Question: I'm trying to create a Siamese model with 'Keras' which learns to recognize differences in Mel-Spectrograms.
The dataset I'm using is the ESC-50 dataset.
I split it in training files (40 classes a 40 files) and test files (5 classes a 40 files).
I generate positive and negative pairs.
I generate Mel-Spectrograms with 64 Mel-Bands -> shape of 'mel-spectrogram (64,626)'.
For example the arrays 'feat_train_1' and 'feat_train_2' are of the shape (3200,64,626).
Mel-Spectrograms:

I this picture the first two spectrograms are 'feat_train_1[i]' and 'feat_train_2[i]'.
'''
pair_labels_train[i]=1 (positive pair)
'''
The 3rd and 4th spectrogram are 'feat_train_1[i+1]' and 'feat_train_2[i+1]' with 'pair_labels_train[i+1]=0'.
I then expand the feature arrays with a channel dimension and broadcast them to 3 channels.
I'm using the VGG16 network to extract embeddings out of the features.
The euclidian distance of the two embeddings gets calculated.
The problem is that the accuracy (as well as val_accuarcy) is stuck at 50% while the loss slowly decreases.
You can see the whole script here:
'''
BATCH_SIZE = 20
EPOCHS = 10
#Load the audio files and split them
audio_data, labels = utiltiy_functions.read_audio_files('esc-50-master/audio_conv', 'esc-50-master/meta')
idx_training, idx_test, idx_eval = utiltiy_functions.split_data(audio_data, labels)
pair_idx_train , pair_labels_train = utiltiy_functions.generate_pairs(labels, idx_training)
pair_idx_test , pair_labels_test = utiltiy_functions.generate_pairs(labels, idx_test)
pair_idx_eval , pair_labels_eval = utiltiy_functions.generate_pairs(labels, idx_eval)
audio_data_train_1 = audio_data[pair_idx_train[:,0]]
audio_data_train_2 = audio_data[pair_idx_train[:,1]]
audio_data_test_1 = audio_data[pair_idx_test[:,0]]
audio_data_test_2 = audio_data[pair_idx_test[:,1]]
audio_data_eval_1 = audio_data[pair_idx_eval[:,0]]
audio_data_eval_2 = audio_data[pair_idx_eval[:,1]]
#Calculate Features and reshape
def get_librosa_melspecs(audio_array, name):
melspecs = np.zeros((audio_array.shape[0],64,626))
for i,audio in enumerate(audio_array):
mel = librosa.feature.melspectrogram(y=audio, n_mels=64, n_fft = 1024, hop_length=128, sr=16000)
mel[mel!=0] = np.log(mel[mel!=0])
#melnormalized = librosa.util.normalize(mellog)
melspecs[i]=mel
np.save(name, melspecs)
return melspecs
feat_test_1 = get_librosa_melspecs(audio_data_test_1, "features_vgg_test1.npy")
feat_test_2 = get_librosa_melspecs(audio_data_test_2, "features_vgg_test2.npy")
feat_train_1 = get_librosa_melspecs(audio_data_train_1, "features_vgg_train1.npy")
feat_train_2 = get_librosa_melspecs(audio_data_train_2, "features_vgg_train2.npy")
feat_test_1 = np.expand_dims(feat_test_1, 3)
feat_test_2 = np.expand_dims(feat_test_2, 3)
feat_train_1 = np.expand_dims(feat_train_1, 3)
feat_train_2 = np.expand_dims(feat_train_2, 3)
feat_test_1 = tf.reshape(tf.broadcast_to(feat_test_1, (400,64,626,3)), (400,64,626,3))
feat_test_2 = tf.reshape(tf.broadcast_to(feat_test_2, (400,64,626,3)), (400,64,626,3))
feat_train_1 = tf.reshape(tf.broadcast_to(feat_train_1, (3200,64,626,3)), (3200,64,626,3))
feat_train_2 = tf.reshape(tf.broadcast_to(feat_train_2, (3200,64,626,3)), (3200,64,626,3))
#Build siamese net
#inputs
feat_1 = Input(shape=(64,626,3))
feat_2 = Input(shape=(64,626,3))
#vgg16
model_vgg = VGG16(weights="imagenet", include_top=False, input_shape=(64,626,3))
for layer in model_vgg.layers:
layer.trainable = True
pre_emb1 = model_vgg(feat_1)
pre_emb2 = model_vgg(feat_2)
#flatten and dense layers
flatten = Flatten()
dense_1 = Dense(4096, activation="relu")
dense_2 = Dense(4096, activation="relu")
dense_3 = Dense(512, activation="relu")
flatten1 = flatten(pre_emb1)
flatten2 = flatten(pre_emb2)
dense1_1 = dense_1(flatten1)
dense2_1 = dense_1(flatten2)
dense1_2 = dense_2(dense1_1)
dense2_2 = dense_2(dense2_1)
dense1_3 = dense_3(dense1_2)
dense2_3 = dense_3(dense2_2)
#Distance
distance = Lambda(utiltiy_functions.eucl_distance)([dense1_3, dense2_3])
#Output Layer
outputs = Dense(1, activation="sigmoid")(distance)
#model definition
model = Model(inputs=[feat_1, feat_2], outputs=outputs)
print(model.summary())
#compile
opt = Adam(learning_rate=0.001)
model.compile(loss="binary_crossentropy", optimizer=opt, metrics=["accuracy"])
early_stopping = EarlyStopping(monitor='val_loss', patience=3, mode='auto', restore_best_weights=True)
#Model trainieren
print("Siamesisches Model trainieren.
")
model.fit(
[feat_train_1[:], feat_train_2[:]], pair_labels_train[:],
validation_data=([feat_test_1[:], feat_test_2[:]], pair_labels_test[:]),
batch_size=BATCH_SIZE,
epochs=EPOCHS,
shuffle=True,
callbacks=[early_stopping]
)
model.save_weights("siamese_weights.h5")
'''
Output:
'''
2022-07-01 12:33:55.261913: W tensorflow/stream_executor/platform/default/dso_loader.cc:64] Could not load dynamic library 'cudart64_110.dll'; dlerror: cudart64_110.dll not found
2022-07-01 12:33:55.262999: I tensorflow/stream_executor/cuda/cudart_stub.cc:29] Ignore above cudart dlerror if you do not have a GPU set up on your machine.
WAV-Dateien einlesen...
WAV-Dateien splitten...
Trainings-Paare bilden...
Test-Paare bilden...
Evaluierungs-Paare bilden...
Berechnete Features aus Dateien laden...
2022-07-01 12:34:56.888225: W tensorflow/stream_executor/platform/default/dso_loader.cc:64] Could not load dynamic library 'cudart64_110.dll'; dlerror: cudart64_110.dll not found
2022-07-01 12:34:56.895846: W tensorflow/stream_executor/platform/default/dso_loader.cc:64] Could not load dynamic library 'cublas64_11.dll'; dlerror: cublas64_11.dll not found
2022-07-01 12:34:56.896817: W tensorflow/stream_executor/platform/default/dso_loader.cc:64] Could not load dynamic library 'cublasLt64_11.dll'; dlerror: cublasLt64_11.dll not found
2022-07-01 12:34:56.897344: W tensorflow/stream_executor/platform/default/dso_loader.cc:64] Could not load dynamic library 'cufft64_10.dll'; dlerror: cufft64_10.dll not found
2022-07-01 12:34:56.898131: W tensorflow/stream_executor/platform/default/dso_loader.cc:64] Could not load dynamic library 'curand64_10.dll'; dlerror: curand64_10.dll not found
2022-07-01 12:34:56.898859: W tensorflow/stream_executor/platform/default/dso_loader.cc:64] Could not load dynamic library 'cusolver64_11.dll'; dlerror: cusolver64_11.dll not found
2022-07-01 12:34:56.900598: W tensorflow/stream_executor/platform/default/dso_loader.cc:64] Could not load dynamic library 'cusparse64_11.dll'; dlerror: cusparse64_11.dll not found
2022-07-01 12:34:56.903538: W tensorflow/stream_executor/platform/default/dso_loader.cc:64] Could not load dynamic library 'cudnn64_8.dll'; dlerror: cudnn64_8.dll not found
2022-07-01 12:34:56.904142: W tensorflow/core/common_runtime/gpu/gpu_device.cc:1850] Cannot dlopen some GPU libraries. Please make sure the missing libraries mentioned above are installed properly if you would like to use GPU. Follow the guide at https://www.tensorflow.org/install/gpu for how to download and setup the required libraries for your platform.
Skipping registering GPU devices...
2022-07-01 12:34:56.940548: I tensorflow/core/platform/cpu_feature_guard.cc:193] This TensorFlow binary is optimized with oneAPI Deep Neural Network Library (oneDNN) to use the following CPU instructions in performance-critical operations: AVX
To enable them in other operations, rebuild TensorFlow with the appropriate compiler flags.
2022-07-01 12:34:57.018051: W tensorflow/core/framework/cpu_allocator_impl.cc:82] Allocation of 384614400 exceeds 10% of free system memory.
2022-07-01 12:34:57.230756: W tensorflow/core/framework/cpu_allocator_impl.cc:82] Allocation of 384614400 exceeds 10% of free system memory.
2022-07-01 12:34:57.592132: W tensorflow/core/framework/cpu_allocator_impl.cc:82] Allocation of <PHONE> exceeds 10% of free system memory.
2022-07-01 12:35:06.909754: W tensorflow/core/framework/cpu_allocator_impl.cc:82] Allocation of <PHONE> exceeds 10% of free system memory.
Siamesisches Netzwerk erstellen...
Model: "vgg16"
_________________________________________________________________
Layer (type) Output Shape Param #
=================================================================
input_3 (InputLayer) [(None, 64, 626, 3)] 0
block1_conv1 (Conv2D) (None, 64, 626, 64) 1792
block1_conv2 (Conv2D) (None, 64, 626, 64) 36928
block1_pool (MaxPooling2D) (None, 32, 313, 64) 0
block2_conv1 (Conv2D) (None, 32, 313, 128) 73856
block2_conv2 (Conv2D) (None, 32, 313, 128) 147584
block2_pool (MaxPooling2D) (None, 16, 156, 128) 0
block3_conv1 (Conv2D) (None, 16, 156, 256) 295168
block3_conv2 (Conv2D) (None, 16, 156, 256) 590080
block3_conv3 (Conv2D) (None, 16, 156, 256) 590080
block3_pool (MaxPooling2D) (None, 8, 78, 256) 0
block4_conv1 (Conv2D) (None, 8, 78, 512) <PHONE>
block4_conv2 (Conv2D) (None, 8, 78, 512) <PHONE>
block4_conv3 (Conv2D) (None, 8, 78, 512) <PHONE>
block4_pool (MaxPooling2D) (None, 4, 39, 512) 0
block5_conv1 (Conv2D) (None, 4, 39, 512) <PHONE>
block5_conv2 (Conv2D) (None, 4, 39, 512) <PHONE>
block5_conv3 (Conv2D) (None, 4, 39, 512) <PHONE>
block5_pool (MaxPooling2D) (None, 2, 19, 512) 0
=================================================================
Total params: 14,714,688
Trainable params: 14,714,688
Non-trainable params: 0
_________________________________________________________________
None
2022-07-01 12:35:22.586993: W tensorflow/core/framework/cpu_allocator_impl.cc:82] Allocation of 318767104 exceeds 10% of free system memory.
Model: "model"
__________________________________________________________________________________________________
Layer (type) Output Shape Param # Connected to
==================================================================================================
input_1 (InputLayer) [(None, 64, 626, 3) 0 []
]
input_2 (InputLayer) [(None, 64, 626, 3) 0 []
]
vgg16 (Functional) (None, 2, 19, 512) <PHONE> ['input_1[0][0]',
'input_2[0][0]']
flatten (Flatten) (None, 19456) 0 ['vgg16[0][0]',
'vgg16[1][0]']
dense (Dense) (None, 4096) 79695872 ['flatten[0][0]',
'flatten[1][0]']
dense_1 (Dense) (None, 4096) <PHONE> ['dense[0][0]',
'dense[1][0]']
dense_2 (Dense) (None, 512) <PHONE> ['dense_1[0][0]',
'dense_1[1][0]']
lambda (Lambda) (None, 1) 0 ['dense_2[0][0]',
'dense_2[1][0]']
dense_3 (Dense) (None, 1) 2 ['lambda[0][0]']
==================================================================================================
Total params: 113,289,538
Trainable params: 113,289,538
Non-trainable params: 0
__________________________________________________________________________________________________
None
Siamesisches Netzwerk traineren...
Siamesisches Model trainieren.
Epoch 1/10
1/160 [..............................] - ETA: 1:43:33 - loss: 1.6736 - accuracy: 0.5000
156/160 [============================>.] - ETA: 2:02 - loss: 0.7549 - accuracy: 0.4622
157/160 [============================>.] - ETA: 1:31 - loss: 0.7550 - accuracy: 0.4608
158/160 [============================>.] - ETA: 1:01 - loss: 0.7546 - accuracy: 0.4604
159/160 [============================>.] - ETA: 30s - loss: 0.7542 - accuracy: 0.4613
160/160 [==============================] - ETA: 0s - loss: 0.7538 - accuracy: 0.4619
160/160 [==============================] - 5059s 32s/step - loss: 0.7538 - accuracy: 0.4619 - val_loss: 0.7172 - val_accuracy: 0.4725
Epoch 2/10
1/160 [..............................] - ETA: 1:20:48 - loss: 0.7224 - accuracy: 0.4500
2/160 [..............................] - ETA: 1:19:53 - loss: 0.7171 - accuracy: 0.4500
3/160 [..............................] - ETA: 1:19:26 - loss: 0.7145 - accuracy: 0.4500
4/160 [..............................] - ETA: 1:19:04 - loss: 0.7090 - accuracy: 0.4875
5/160 [..............................] - ETA: 1:18:32 - loss: 0.7086 - accuracy: 0.4600
6/160 [>.............................] - ETA: 1:18:34 - loss: 0.7055 - accuracy: 0.4750
155/160 [============================>.] - ETA: 2:33 - loss: 0.7006 - accuracy: 0.4677
156/160 [============================>.] - ETA: 2:02 - loss: 0.7005 - accuracy: 0.4683
157/160 [============================>.] - ETA: 1:32 - loss: 0.7005 - accuracy: 0.4688
158/160 [============================>.] - ETA: 1:01 - loss: 0.7004 - accuracy: 0.4690
159/160 [============================>.] - ETA: 30s - loss: 0.7004 - accuracy: 0.4682
160/160 [==============================] - ETA: 0s - loss: 0.7003 - accuracy: 0.4694
160/160 [==============================] - 5075s 32s/step - loss: 0.7003 - accuracy: 0.4694 - val_loss: 0.6932 - val_accuracy: 0.5000
Epoch 3/10
1/160 [..............................] - ETA: 1:21:04 - loss: 0.6919 - accuracy: 0.5500
2/160 [..............................] - ETA: 1:20:37 - loss: 0.6933 - accuracy: 0.5000
3/160 [..............................] - ETA: 1:19:54 - loss: 0.6932 - accuracy: 0.5000
4/160 [..............................] - ETA: 1:19:19 - loss: 0.6940 - accuracy: 0.4750
5/160 [..............................] - ETA: 1:18:47 - loss: 0.6935 - accuracy: 0.4900
6/160 [>.............................] - ETA: 1:18:13 - loss: 0.6932 - accuracy: <PHONE>
62/160 [==========>...................] - ETA: 49:52 - loss: 0.6936 - accuracy: 0.4839
63/160 [==========>...................] - ETA: 49:21 - loss: 0.6937 - accuracy: 0.4825
64/160 [===========>..................] - ETA: 48:50 - loss: 0.6936 - accuracy: 0.4844
65/160 [===========>..................] - ETA: 48:20 - loss: 0.6936 - accuracy: 0.4854
66/160 [===========>..................] - ETA: 47:49 - loss: 0.6936 - accuracy: 0.4848
67/160 [===========>..................] - ETA: 47:18 - loss: 0.6936 - accuracy: 0.4836
68/160 [===========>..................] - ETA: 46:48 - loss: 0.6936 - accuracy: 0.4838
69/160 [===========>..................] - ETA: 46:17 - loss: 0.6936 - accuracy: 0.4855
'''
The accuarcy wont change. The loss slowly decreases. I've tried training it for several hours.
I've already tried using different losses like 'constrastive' loss and different networks like 'MobileNet' or 'VGGish'.
Its always stuck at 50%.
I hope you can help me. Since this is my first post here feel free to ask more questions.
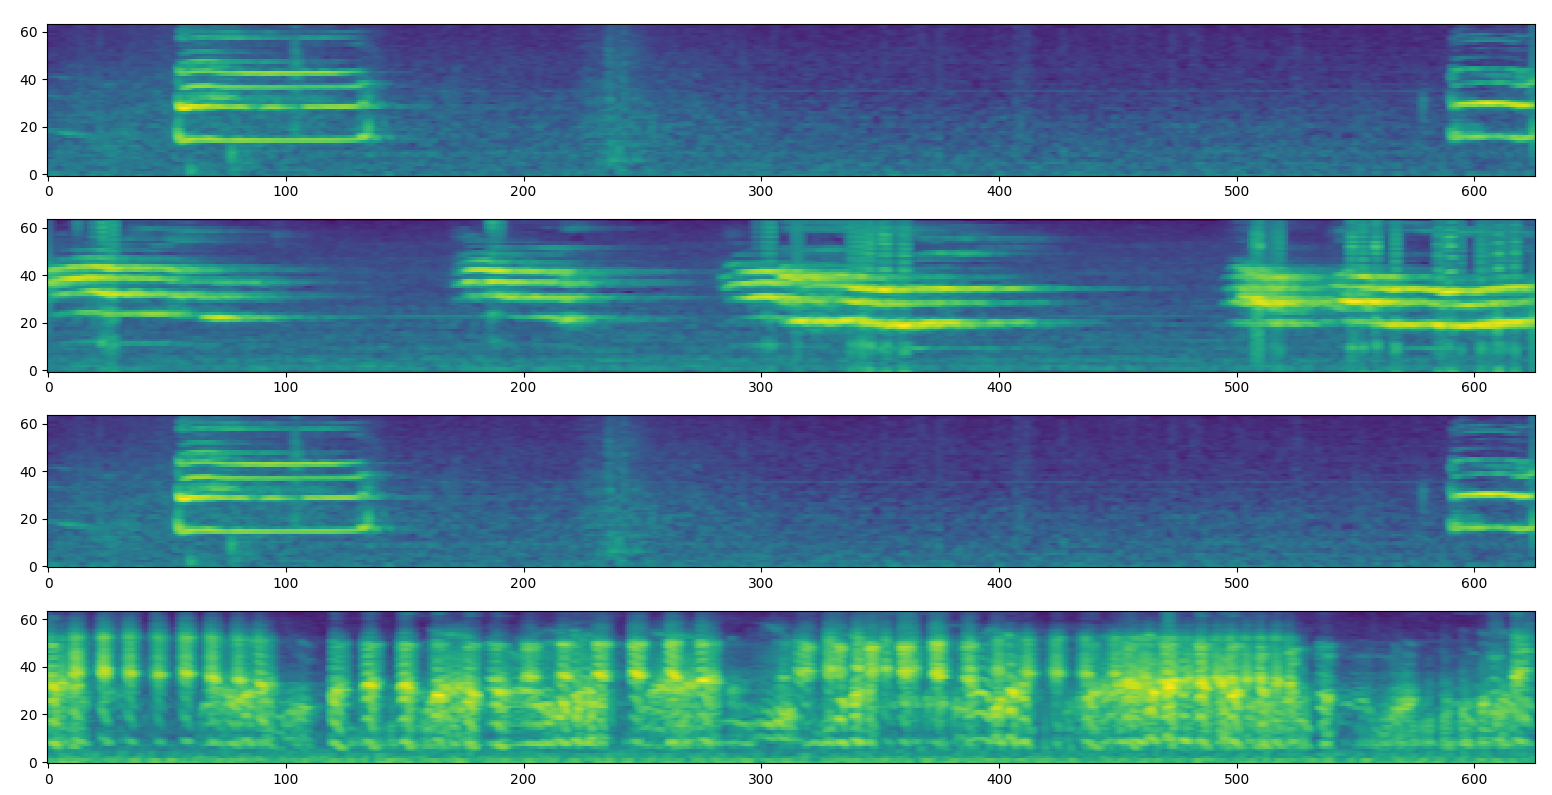
Answer: I could change that by changing the last activation function from sigmoid to relu:
'''
#Output Layer
outputs = Dense(1, activation="relu")(distance)
'''